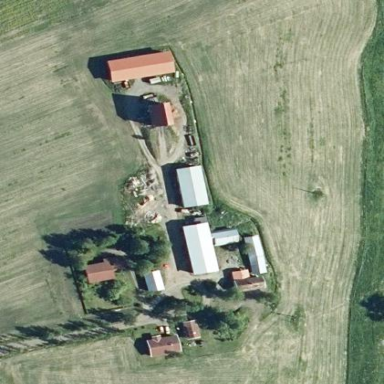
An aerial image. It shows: Farmyard area.